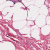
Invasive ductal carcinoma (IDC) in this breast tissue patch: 0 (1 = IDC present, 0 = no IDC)